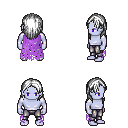
a pixel art fantasy rpg character, male body template, dark elf, purple skin, maroon tattered cape, metal pants, white long hairstyle, four views (front, back, left, right), 2x2 character sprite sheet, small pixel art, hard edges, no anti-aliasing